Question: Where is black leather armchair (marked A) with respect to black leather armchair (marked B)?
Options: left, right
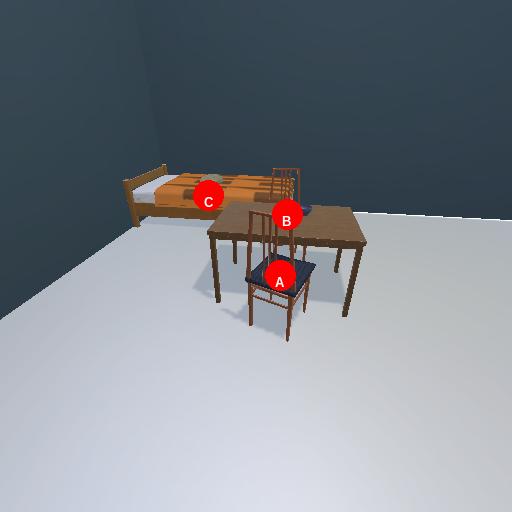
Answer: left